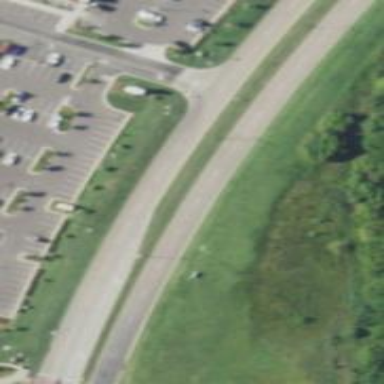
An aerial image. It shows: Secondary road.